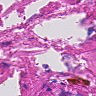
Metastatic tissue present: no